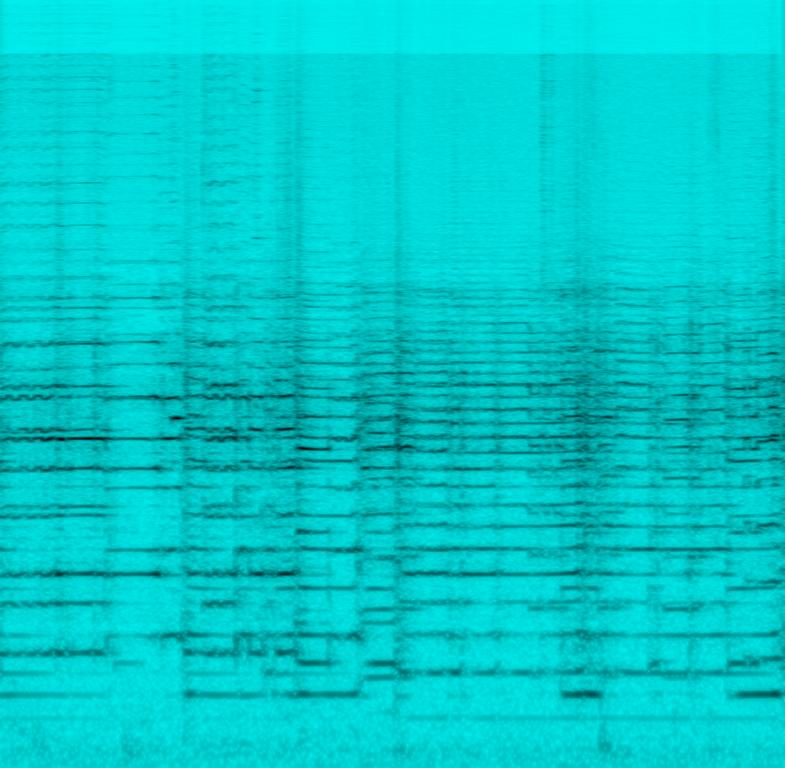
This audio contains someone playing a violin with a sad melody and strong bow strokes. The piece sounds as if someone is frustrated and emotional. This song may be playing at a concert.